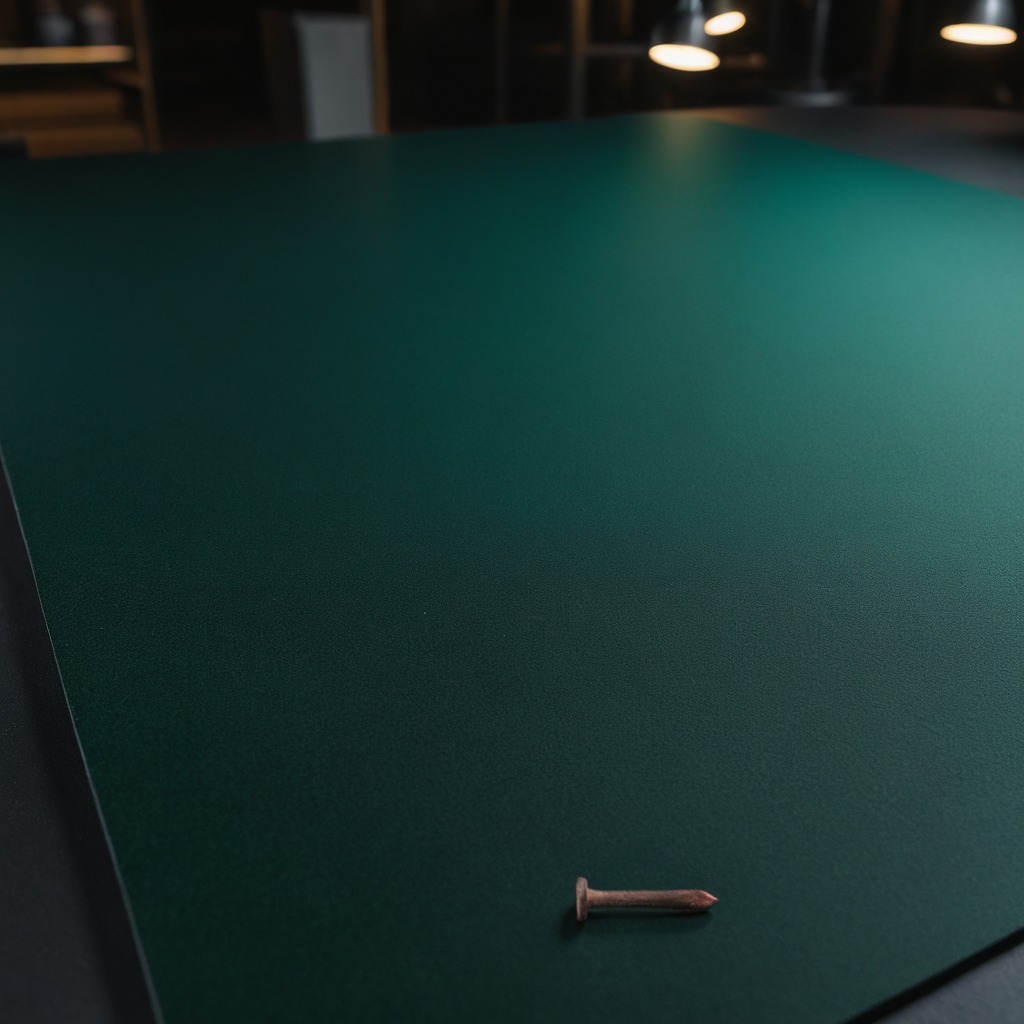
A nail is lying on the tabletop.